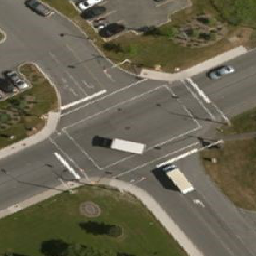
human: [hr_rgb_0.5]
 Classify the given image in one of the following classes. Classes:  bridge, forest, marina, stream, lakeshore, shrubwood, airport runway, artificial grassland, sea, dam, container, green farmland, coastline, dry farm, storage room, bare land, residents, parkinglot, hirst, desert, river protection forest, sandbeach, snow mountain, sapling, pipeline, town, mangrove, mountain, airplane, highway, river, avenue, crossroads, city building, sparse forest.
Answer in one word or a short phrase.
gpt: crossroads